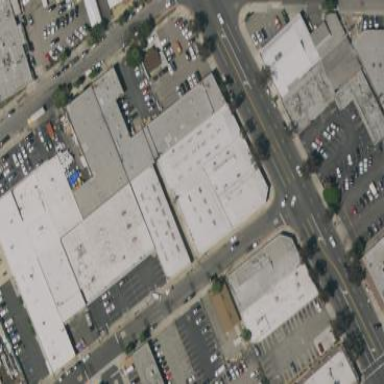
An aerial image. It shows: Industrial building.